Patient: sex F, age 58
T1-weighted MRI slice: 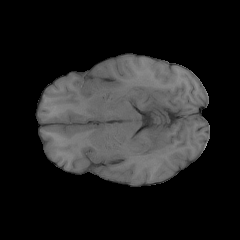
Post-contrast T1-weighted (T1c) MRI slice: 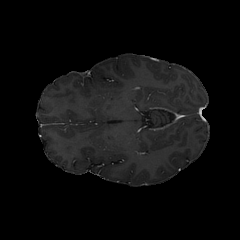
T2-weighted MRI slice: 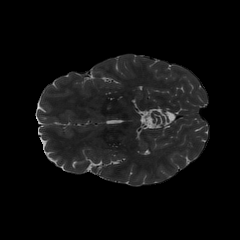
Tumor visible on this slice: no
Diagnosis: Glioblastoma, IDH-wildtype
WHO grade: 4